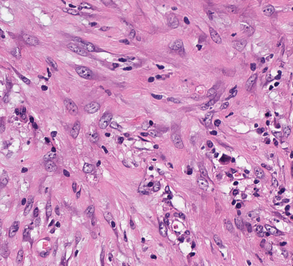
Tumor epithelial tissue: no
Tumor-associated stroma tissue: yes
Normal tissue: no